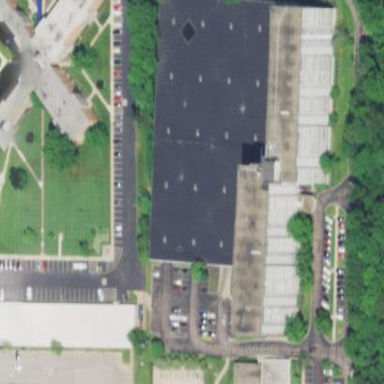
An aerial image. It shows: Building with flat roof.